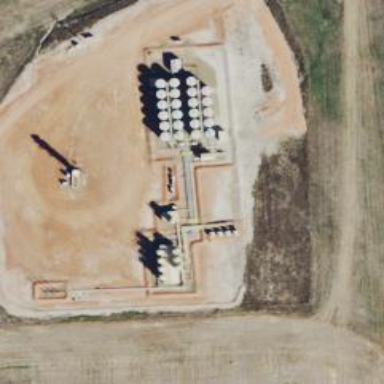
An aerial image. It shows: Storage tank that is man-made.